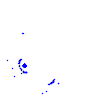
Particle: kaon